Question: I've got this (long) table on Google Sheets:

The cells of column B may be vertically merged, but the number of rows for each multi-cell is random.
Since, for each multi-cell, the top cell is the one containing the value, I need to use a formula which refers, for instance, to the cell 'B1' in the cells 'A1' and 'A2', to the cell 'B3' in the cells 'A3', 'A4' and 'A5', and so forth.
I thought to build a kind of bottom-up coalesce. E.g. if I'm in cell 'A10', I want to go from '$B10' towards the top until I find a non-null value (i.e. until '$B7').
For doing this, I tried to insert the above formula in 'A10':
'''
=INDEX($B10:$B$1,MATCH(FALSE,ISBLANK($B10:$B$1),FALSE))
'''
but it doesn't accept a range starting from a lower position with respect to the endpoint. Or, better, such range will be automatically flipped to '$B$1:$B10'. It follows that the first non-empty value is the one of '$B$1' and the returned value in 'A10' is '3' instead of '1'.
Is there a way to express such inverted range? In case it isn't possible, how can I solve this problem?
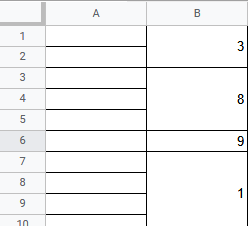
Answer: in A10 or any other row you can use:
'''
=INDEX(VLOOKUP(ROW(), IF(B:B<>"", {ROW(B:B), B:B}), 2))
'''
<URL>
if you want to fill the whole A column with B values use this in A1:
'''
=INDEX(VLOOKUP(ROW(B:B), IF(B:B<>"", {ROW(B:B), B:B}), 2))
'''
<URL>